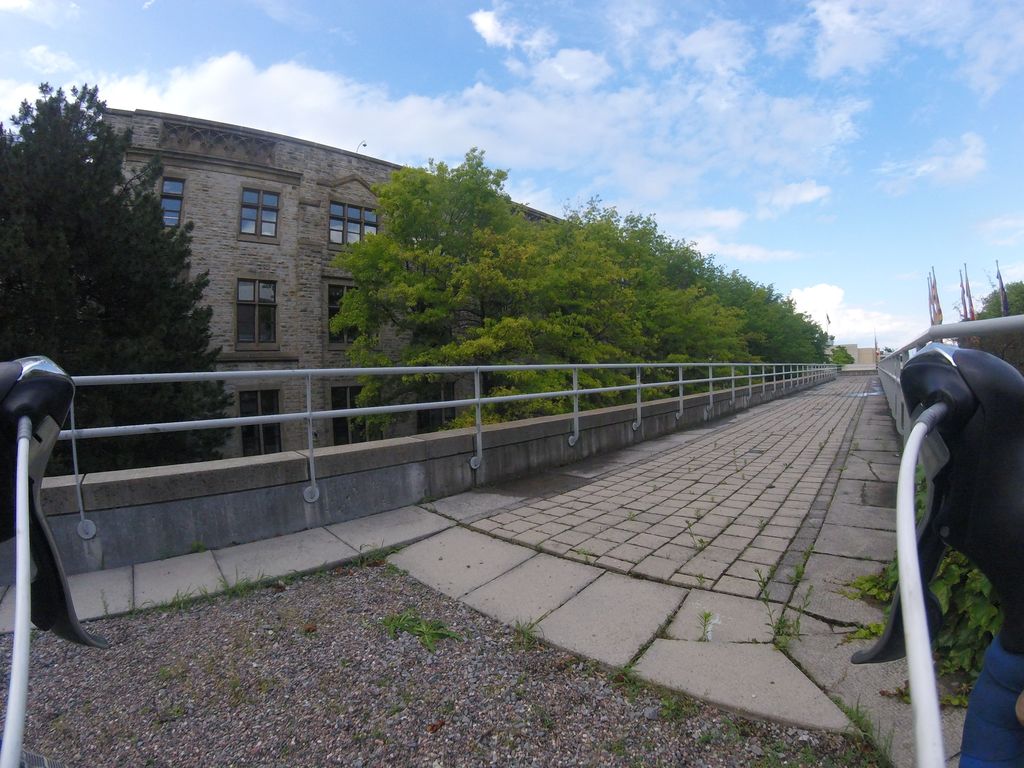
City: ottawa-gatineau